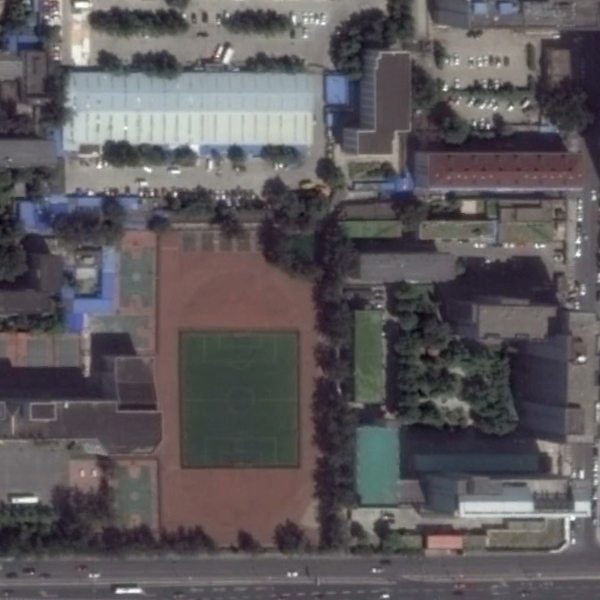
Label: School